Question: I am working on a website where I have to make a which will allow all the 'div.cons' to be spaced the same even if their height is different.
This is the current code that I am working with (<URL>:
'''
html, body {
position:relative;
}
html {
background-color:#FFF;
}
* {
margin:0;
padding:0;
font-family:'Open Sans', sans-serif;
font-weight:400;
color:#333;
}
p, a, h1, h2, h3, h4,h5, h6, li, td, th, div,img {
-webkit-touch-callout: none;
-webkit-user-select: none;
-khtml-user-select: none;
-moz-user-select: none;
-ms-user-select: none;
user-select: none;
}
p, h1, h2, h3, h4,h5, h6, li, td, th, div,img {
cursor:default;
}
p, a, li, td, th, div {
font-size:12px;
}
div.nav > ul li > p,
div.nav > ul li > a,
a {
font-family:inherit;
font-weight:inherit;
font-size:inherit;
text-decoration:none;
color:inherit;
}
div.wrapper {
width:510px;
min-height:200px;
height:auto;
overflow:auto;
position:relative;
margin:auto auto;
}
div.wrapper > div.con {
width:250px;
height:auto;
overflow:auto;
position:relative;
float:left;
margin-top:10px;
}
div.wrapper > div.con.odd {
margin-right:10px;
}
div.wrapper > div.con > h1.title,
div.wrapper > div.con > p.content {
display:block;
padding:5px 10px;
}
div.wrapper > div.con > h1.title {
margin-bottom:20px;
background-color:#000;
font-weight:700;
font-size:14px;
text-transform:uppercase;
color:#FFF;
}
div.wrapper > div.con > p.content {
font-size:12px;
text-align:center;
}
div.wrapper > div.con > div.opt {
height:auto;
overflow:auto;
margin-top:20px;
background-color:#000;
}
div.wrapper > div.con > div.opt > ul {
height:auto;
overflow:auto;
list-style-type:none;
}
div.wrapper > div.con > div.opt > ul > li {
display:inline-block;
font-weight:700;
font-size:10px;
text-transform:uppercase;
color:#FFF;
}
div.wrapper > div.con > div.opt > ul > li > a {
display:block;
padding:2px 5px;
}
div.wrapper > div.con > div.opt > ul > li > a:hover {
color:rgba(255,255,255,0.75);
}
'''
'''
<div class="wrapper">
<div class="con odd">
<h1 class="title">
Aenean id nulla nibh. Nam.
</h1>
<p class="content">
Etiam vestibulum, ex vitae dapibus imperdiet, massa risus finibus ex, ut faucibus dolor ex eget mi. Praesent lectus diam, imperdiet eget gravida eget, pulvinar vitae dolor. Nam nunc lorem, cursus eget nisl in, pretium aliquet libero. Cum sociis cras amet.
</p>
<div class="opt">
<ul>
<li><a href="#">Perm Link</a></li>
<li><a href="#">Report</a></li>
</ul>
</div>
</div>
<div class="con">
<h1 class="title">
Aenean id nulla nibh. Nam.
</h1>
<p class="content">
Aenean convallis, felis ac luctus dictum, nisi risus convallis enim, ac condimentum quam mi ac dui. Vestibulum ante ipsum primis in faucibus orci luctus et ultrices posuere cubilia Curae; Duis et sed.
</p>
<div class="opt">
<ul>
<li><a href="#">Perm Link</a></li>
<li><a href="#">Report</a></li>
</ul>
</div>
</div>
<div class="con odd">
<h1 class="title">
Aenean id nulla nibh. Nam.
</h1>
<p class="content">
Ut at suscipit sem. Mauris quis sollicitudin enim. Sed eu ante id massa vestibulum cursus. Phasellus mollis ullamcorper maximus. Curabitur eu fermentum arcu. Vestibulum placerat a dolor vel vulputate. Praesent leo lectus, vulputate posuere.
</p>
<div class="opt">
<ul>
<li><a href="#">Perm Link</a></li>
<li><a href="#">Report</a></li>
</ul>
</div>
</div>
<div class="con">
<h1 class="title">
Praesent aliquet leo ut lacus ornare, ac venenatis lacus gravida.
</h1>
<p class="content">
Pellentesque consequat sapien nec sapien volutpat iaculis. In at est dapibus, scelerisque purus sed.
</p>
<div class="opt">
<ul>
<li><a href="#">Perm Link</a></li>
<li><a href="#">Report</a></li>
</ul>
</div>
</div>
'''
An example image of what I mean:

The first red arrow, to the left, is what the spacing should be.
The second red arrow, to the right, is the issue I am having.
What would be the best way to solve this?
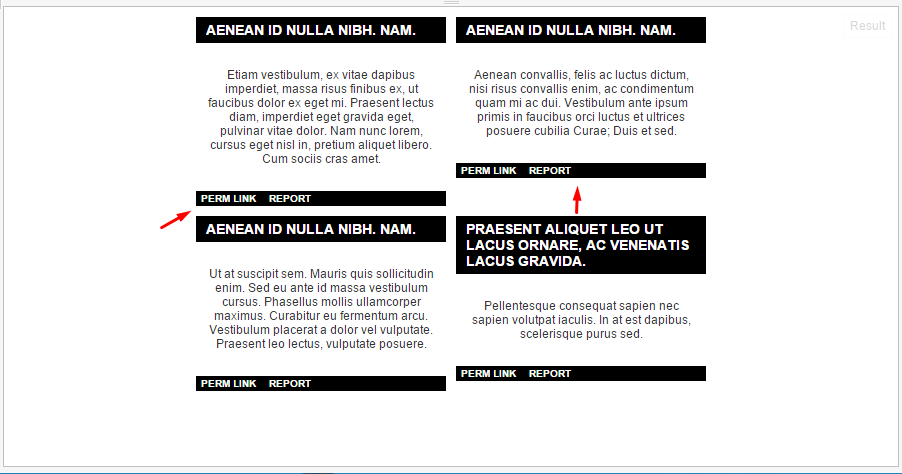
Answer: Are you trying to create a Masonry-style layout similar to Pinterest? If so <URL>.
The demo markup is as follows:
'''
<div class="masonry">
<div class="item">Lorem ipsum dolor sit amet, consectetur adipisicing elit.</div>
<div class="item">Neque, vitae, fugiat, libero corrupti officiis sint facilis tempora quidem repudiandae praesentium odit similique adipisci aut.</div>
<div class="item">Incidunt sit unde minima in nostrum?</div>
<div class="item">Ducimus, voluptates, modi, delectus animi maiores consequuntur repellat quisquam fugiat eum possimus enim culpa totam praesentium magni quae!</div>
<div class="item">Lorem ipsum dolor sit amet, dicta dolore adipisci hic ipsam velit deleniti possimus cumque accusantium rerum quibusdam.</div>
<div class="item">Lorem ipsum dolor sit amet, consectetur adipisicing elit. Quae, praesentium consequatur ducimus commodi quam ex illo omnis dicta reiciendis vel nesciunt deserunt aut sequi nam mollitia perferendis ipsam possimus temporibus!</div>
<div class="item">Ab, adipisci, temporibus eaque quis harum perferendis incidunt cupiditate doloribus dolor numquam voluptates ipsum dolore aspernatur et voluptate ipsam beatae animi culpa.</div>
</div>
'''
Now we make use of the CSS properties 'column-count' and 'column-gap' which are applied to the parent element to determine the number of columns in your layout:
'''
.masonry { /* Masonry container */
-moz-column-count: 4;
-webkit-column-count: 4;
column-count: 4;
-moz-column-gap: 1em;
-webkit-column-gap: 1em;
column-gap: 1em;
}
'''
you then need to apply this style to each child:
'''
.item { /* Masonry bricks or child elements */
display: inline-block;
margin: 0 0 1em;
width: 100%;
}
'''
The tutorial also provides a link to a <URL> for older browsers
and that's all you need to create a Masonry-style layout :)